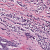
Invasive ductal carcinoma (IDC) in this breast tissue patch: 1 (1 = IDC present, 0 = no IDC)